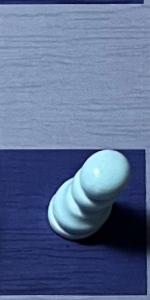
Label: Pawn_White